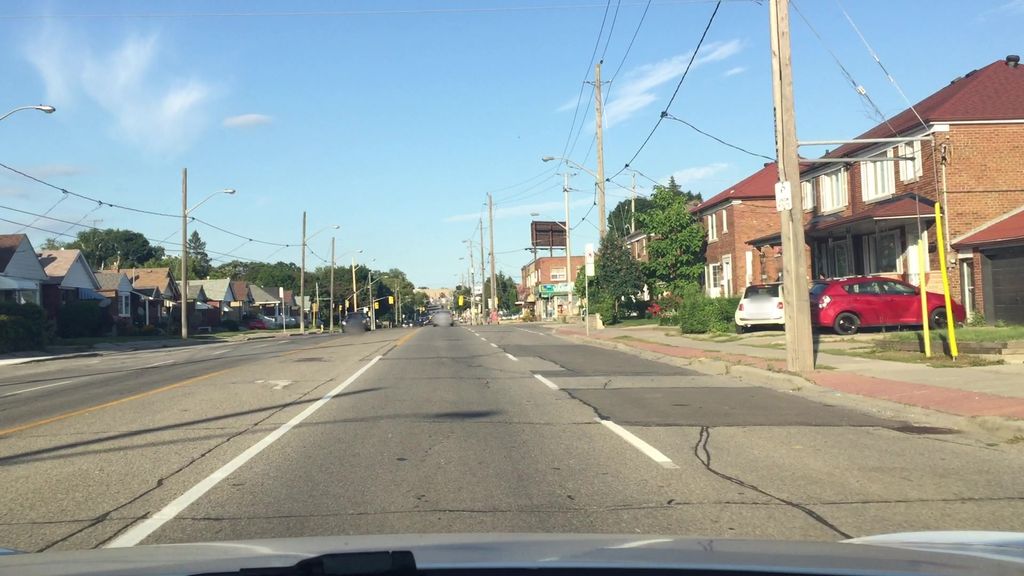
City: toronto